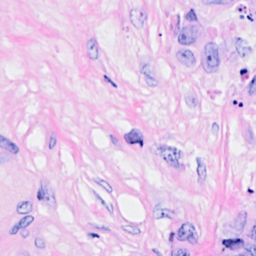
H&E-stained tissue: Breast